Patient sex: M
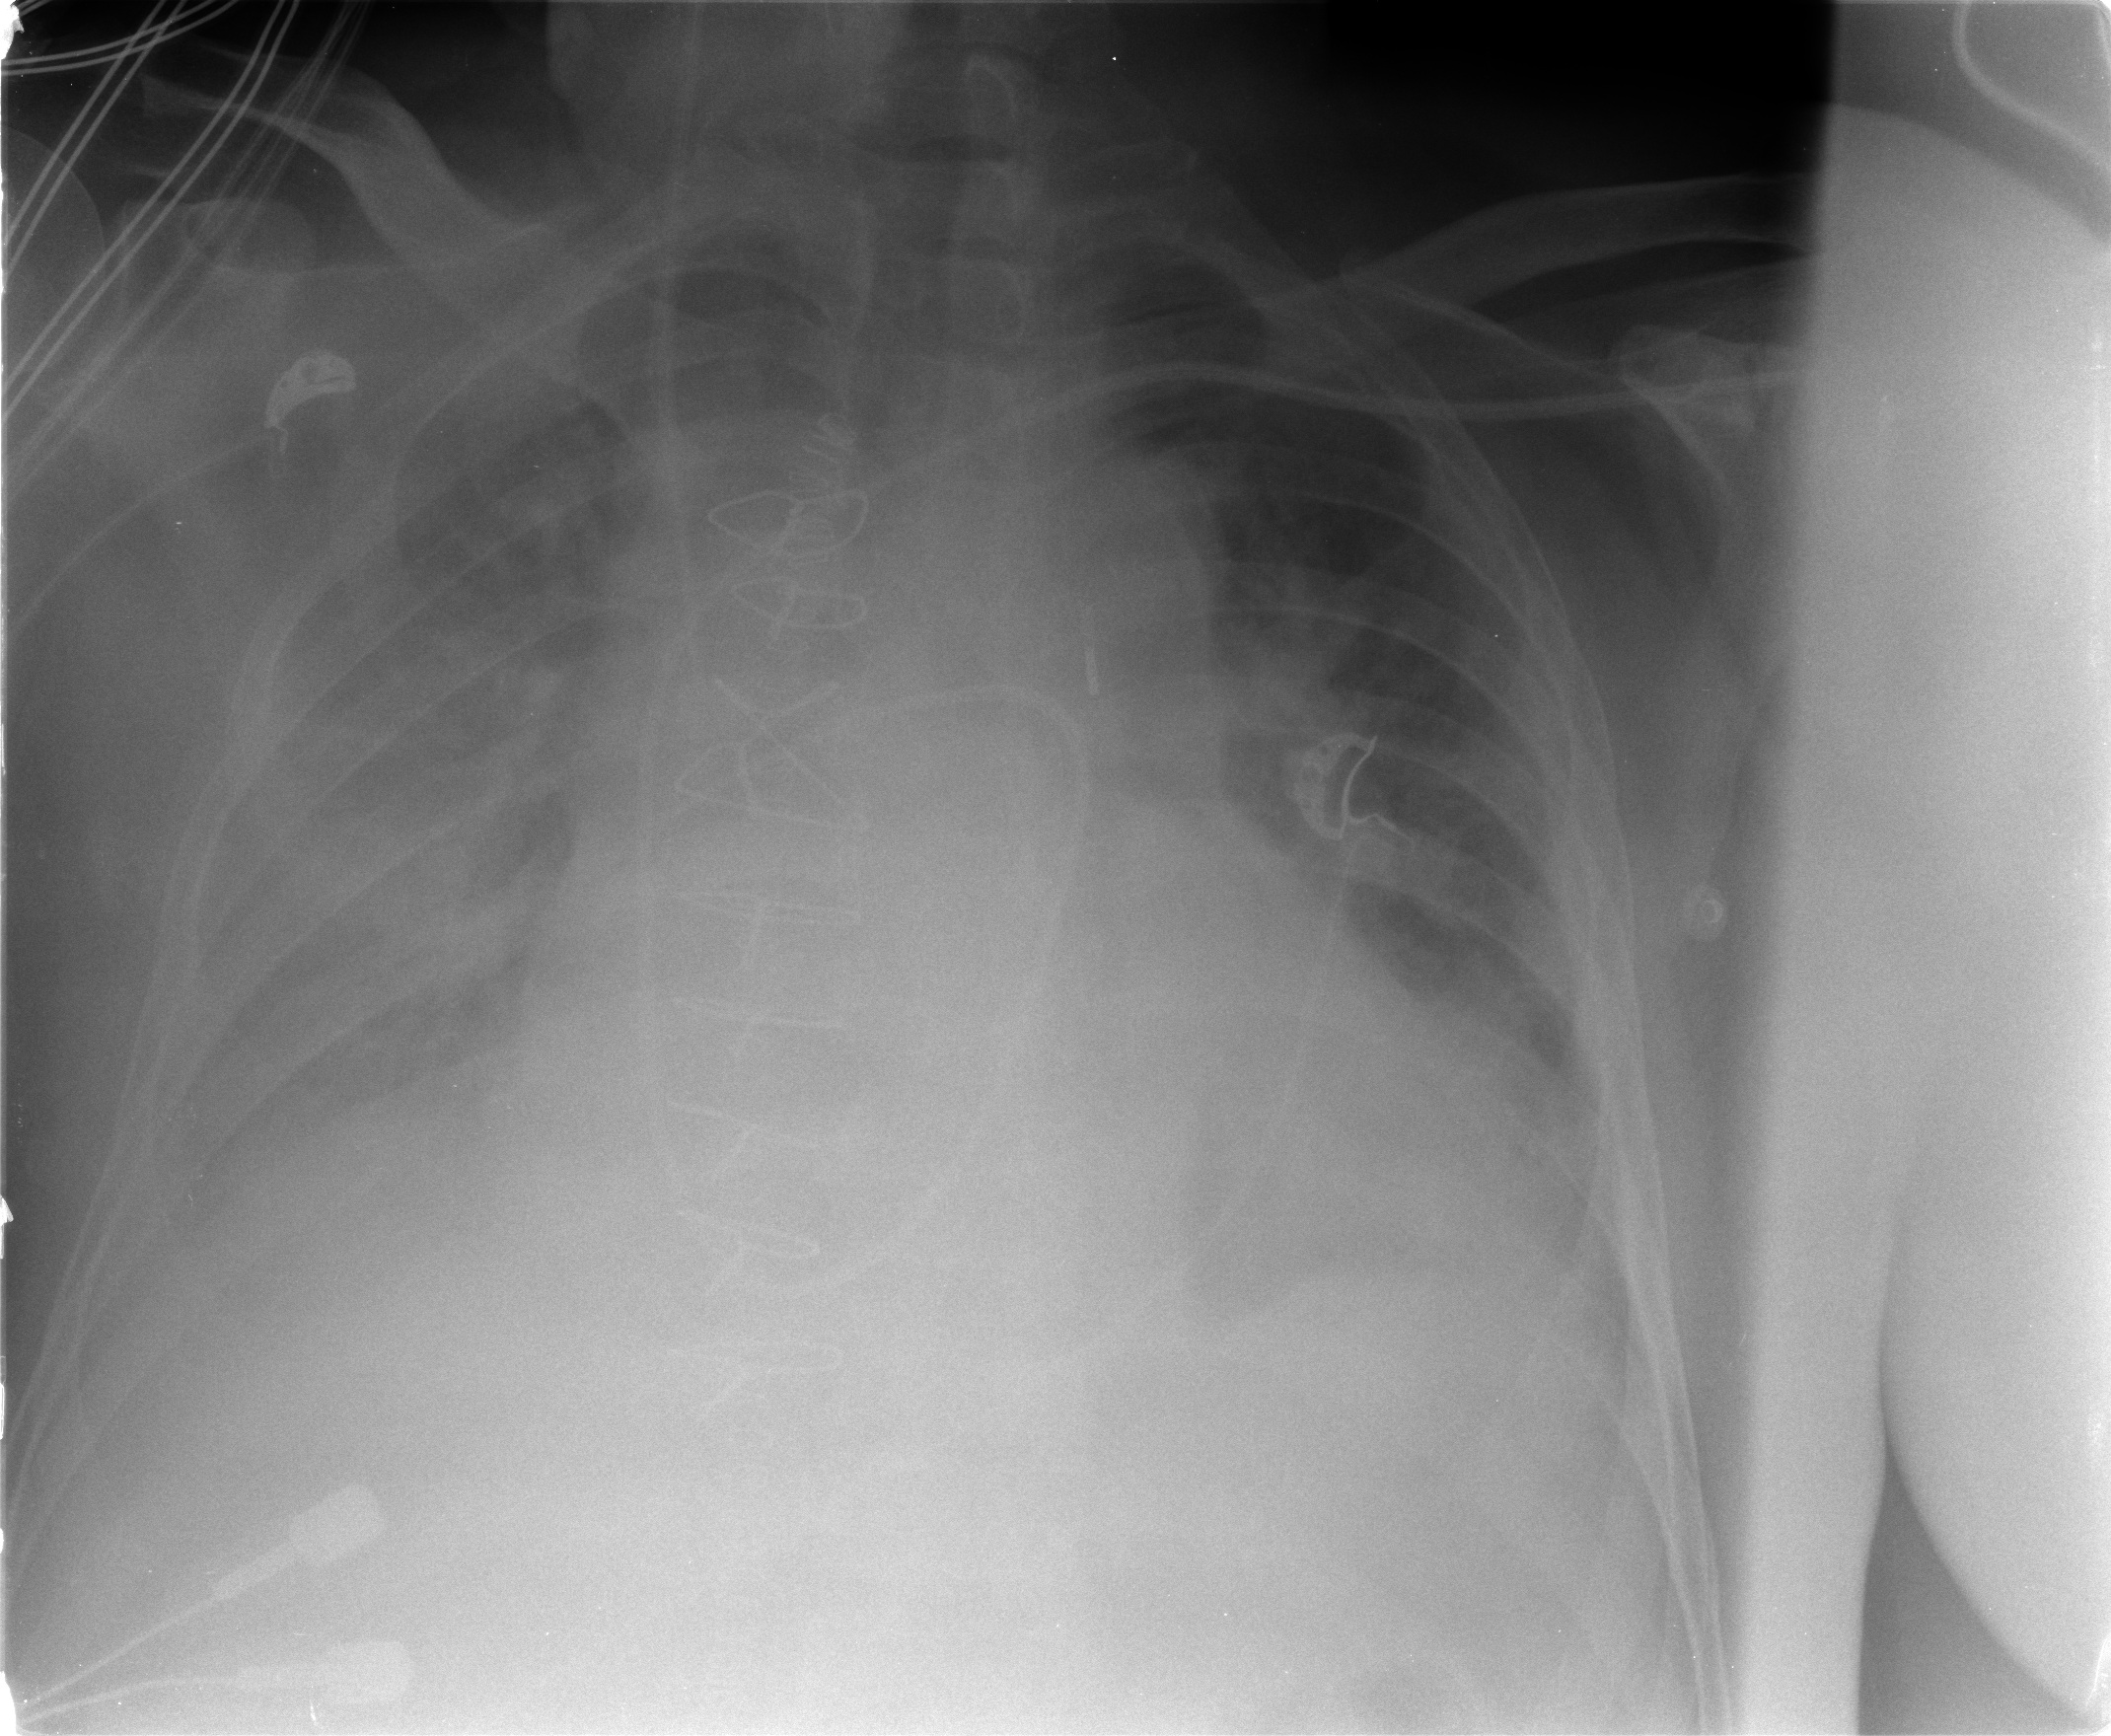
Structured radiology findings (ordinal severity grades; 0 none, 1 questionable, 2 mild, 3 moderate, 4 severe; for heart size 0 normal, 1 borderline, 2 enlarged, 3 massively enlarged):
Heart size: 2
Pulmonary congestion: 2
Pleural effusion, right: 2
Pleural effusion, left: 1
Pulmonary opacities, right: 1
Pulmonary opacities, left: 1
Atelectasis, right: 3
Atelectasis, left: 2